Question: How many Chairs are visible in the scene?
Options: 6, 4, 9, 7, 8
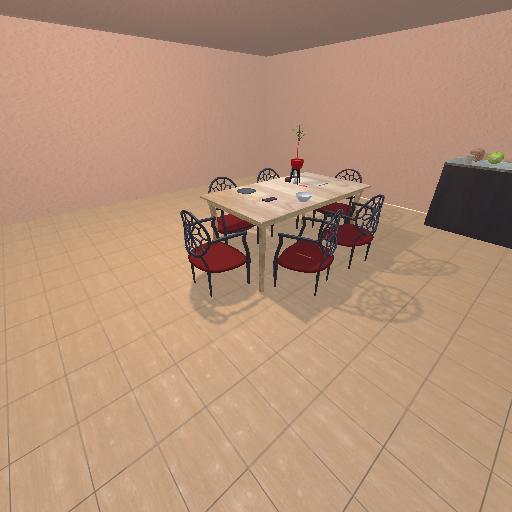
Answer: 6